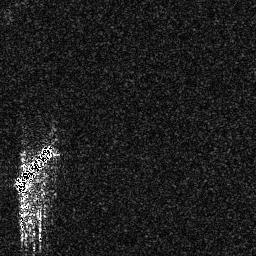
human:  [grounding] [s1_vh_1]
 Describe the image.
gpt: In the satellite image, there is  <ref>1 large ship </ref> <box>[[4, 54, 21, 75, 0]]</box> located at left.